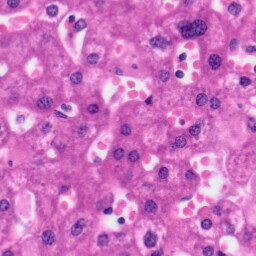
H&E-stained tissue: Liver